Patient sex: M
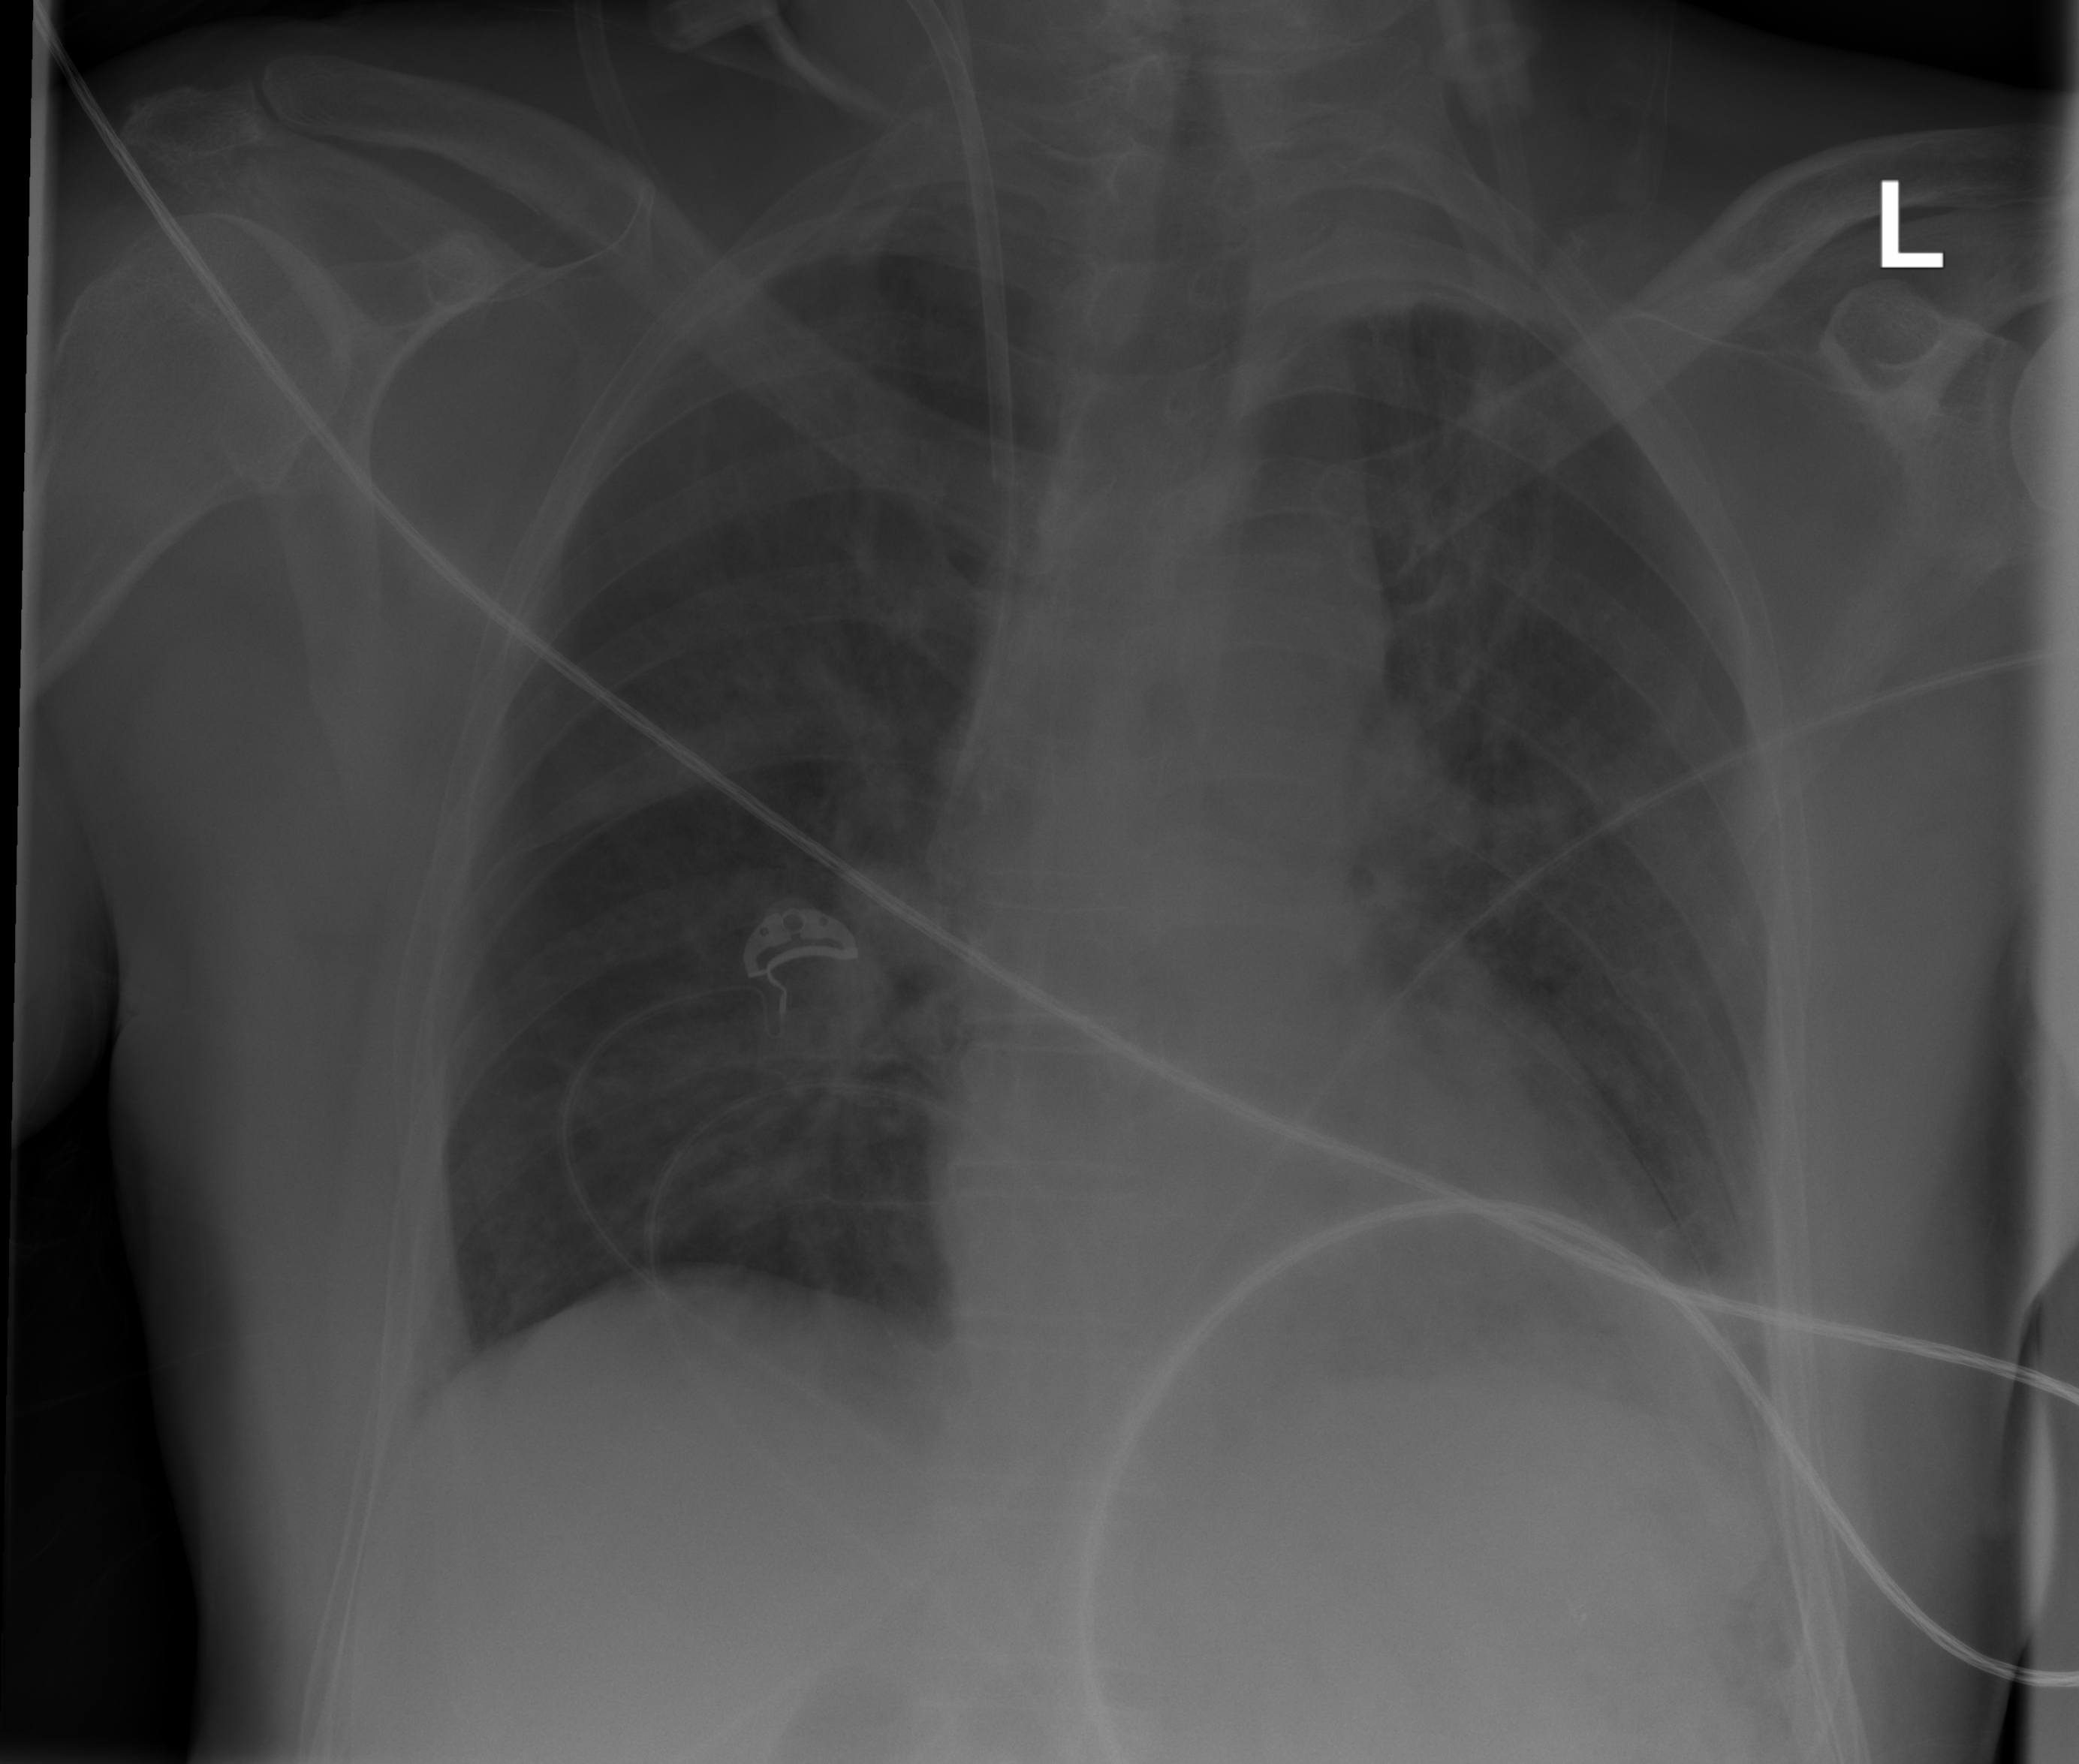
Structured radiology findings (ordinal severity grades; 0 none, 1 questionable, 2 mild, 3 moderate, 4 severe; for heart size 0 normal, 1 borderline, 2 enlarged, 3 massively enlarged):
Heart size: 0
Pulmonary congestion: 2
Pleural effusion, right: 0
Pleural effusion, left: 2
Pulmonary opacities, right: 0
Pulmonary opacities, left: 0
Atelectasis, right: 0
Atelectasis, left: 2